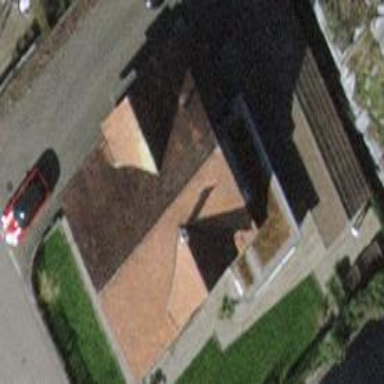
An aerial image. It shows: Detached building.